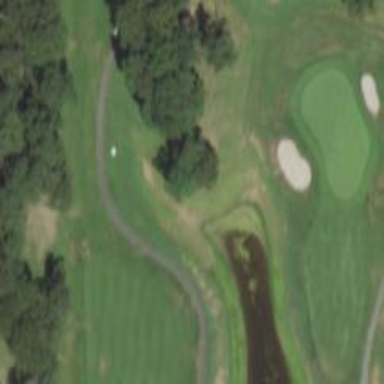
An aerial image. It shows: Path for both roads and golfers.